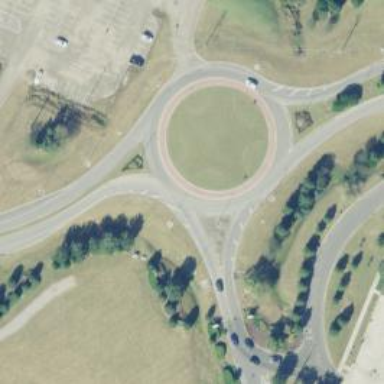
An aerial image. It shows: Secondary road leading to roundabout.